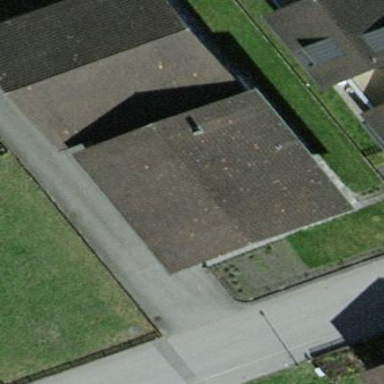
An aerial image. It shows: Semidetached house.